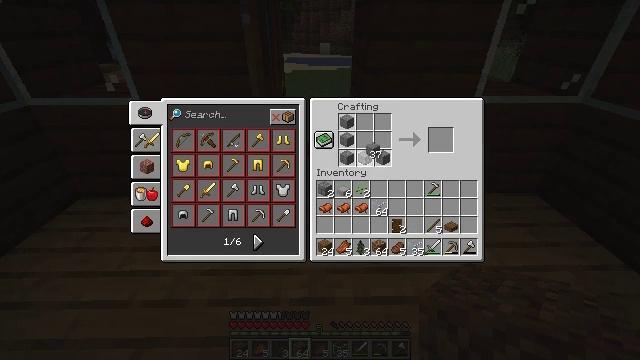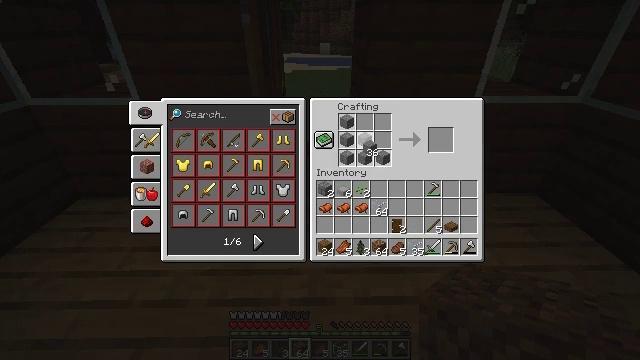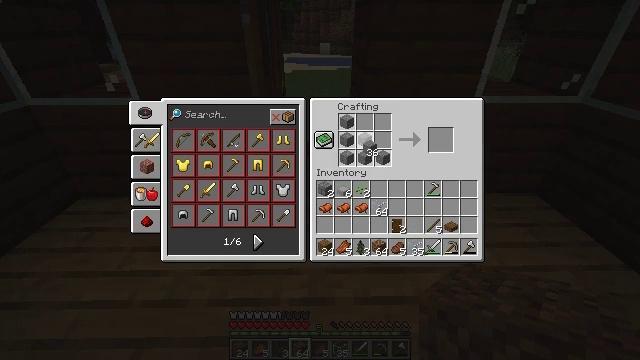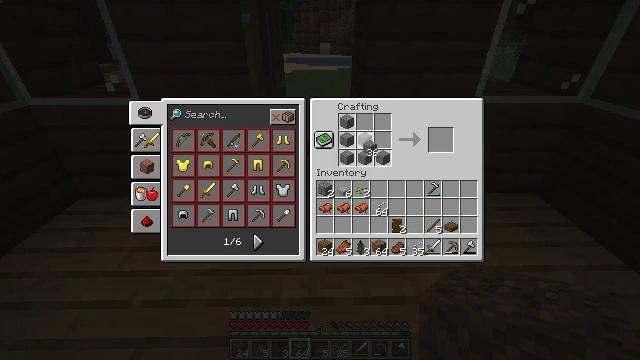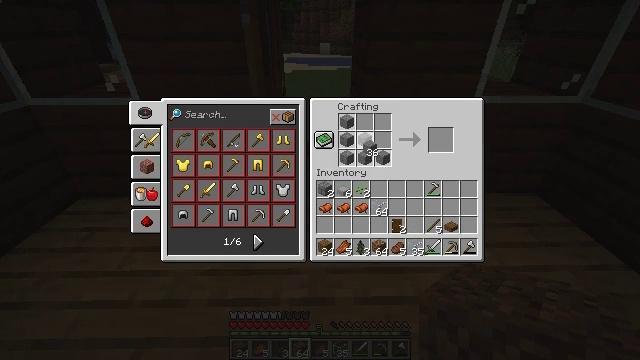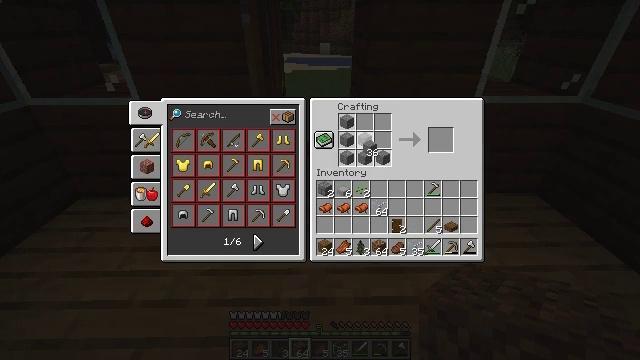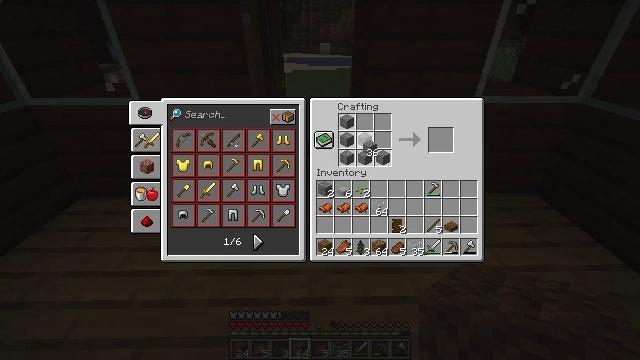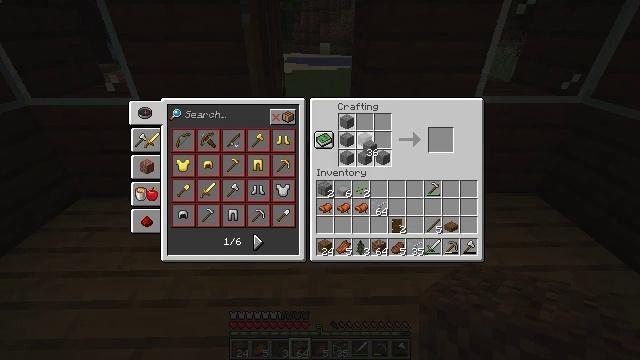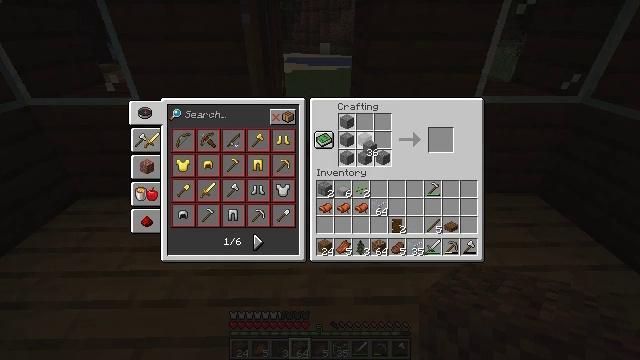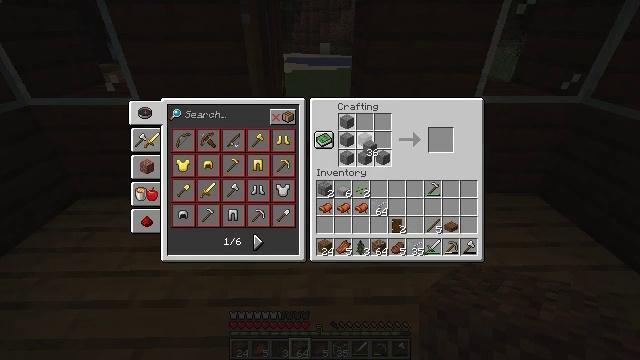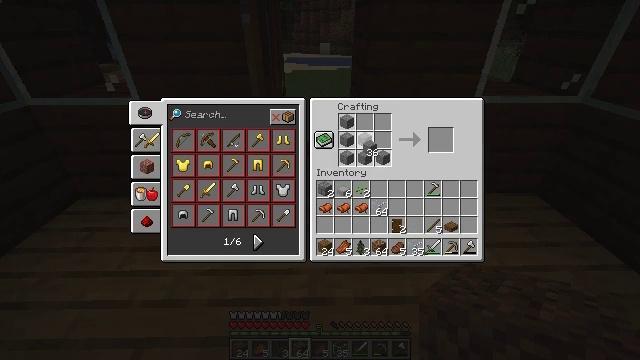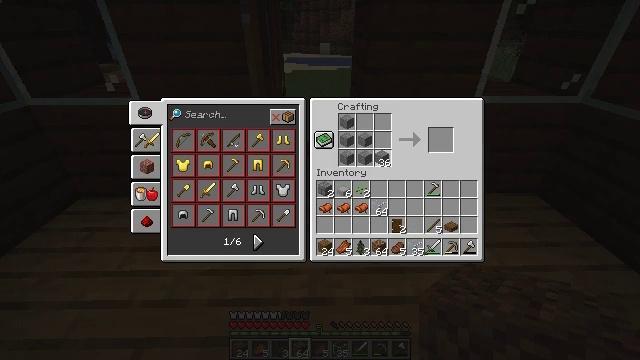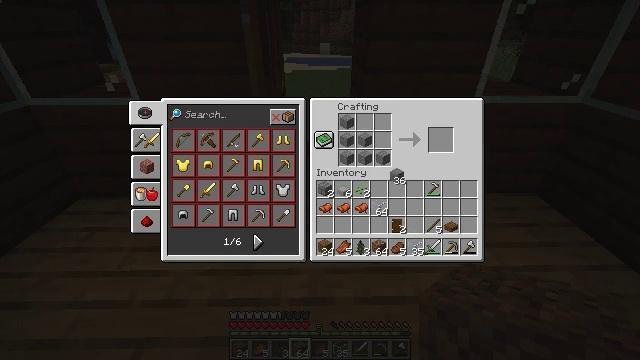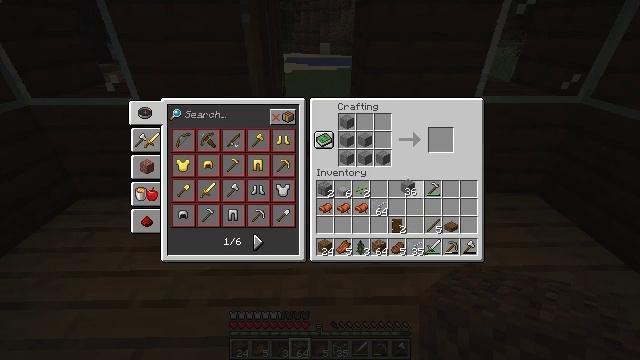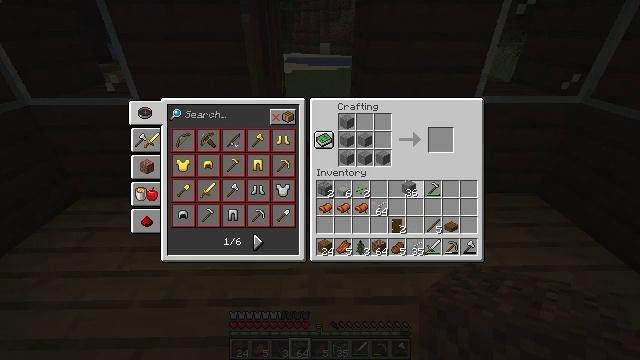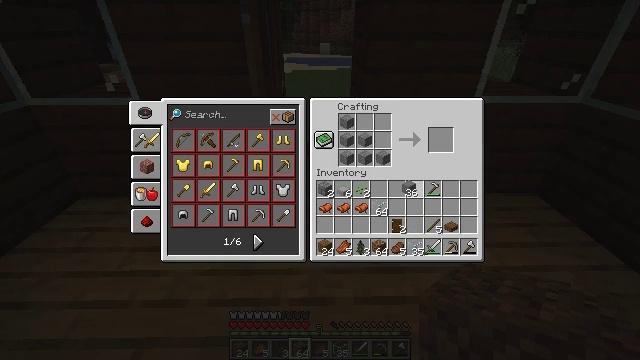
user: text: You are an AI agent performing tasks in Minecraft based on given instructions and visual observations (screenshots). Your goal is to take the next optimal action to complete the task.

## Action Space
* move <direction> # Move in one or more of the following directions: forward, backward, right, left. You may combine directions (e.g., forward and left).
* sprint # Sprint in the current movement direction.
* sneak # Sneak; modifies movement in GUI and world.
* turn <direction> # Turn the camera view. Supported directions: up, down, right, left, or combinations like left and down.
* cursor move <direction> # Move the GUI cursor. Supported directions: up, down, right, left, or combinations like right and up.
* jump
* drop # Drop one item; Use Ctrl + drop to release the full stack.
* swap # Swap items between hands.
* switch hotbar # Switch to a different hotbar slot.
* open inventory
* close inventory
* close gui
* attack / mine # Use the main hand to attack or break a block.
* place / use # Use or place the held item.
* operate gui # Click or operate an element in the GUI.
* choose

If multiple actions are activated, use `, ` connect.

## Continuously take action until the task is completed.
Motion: motion action
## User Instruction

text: Open the crafting table and craft stone stairs.
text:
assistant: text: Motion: choose
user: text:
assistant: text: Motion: choose
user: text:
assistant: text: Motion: choose
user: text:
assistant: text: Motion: choose
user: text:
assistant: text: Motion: choose
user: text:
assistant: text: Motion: choose
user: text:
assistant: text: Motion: choose
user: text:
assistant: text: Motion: choose
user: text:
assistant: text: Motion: choose
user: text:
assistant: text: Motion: choose
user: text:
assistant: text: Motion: cursor move right and down
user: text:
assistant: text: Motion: cursor move right and down
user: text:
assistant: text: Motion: cursor move right and down
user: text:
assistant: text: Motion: no_op
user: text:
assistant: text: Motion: no_op
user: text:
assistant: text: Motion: no_op
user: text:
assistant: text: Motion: no_op
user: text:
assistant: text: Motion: no_op
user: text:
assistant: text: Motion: no_op
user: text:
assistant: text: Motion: operate gui
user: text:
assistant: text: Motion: operate gui
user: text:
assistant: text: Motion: operate gui
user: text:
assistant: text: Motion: operate gui
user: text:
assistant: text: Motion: no_op
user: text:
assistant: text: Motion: no_op
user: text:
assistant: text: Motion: no_op
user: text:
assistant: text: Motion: sneak, cursor move right and up
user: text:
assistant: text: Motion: sneak, cursor move up
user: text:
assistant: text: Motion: sneak
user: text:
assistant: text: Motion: sneak